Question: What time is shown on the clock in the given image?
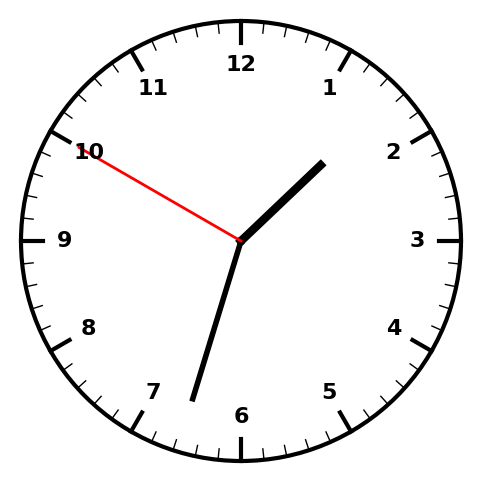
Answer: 01:32:50